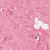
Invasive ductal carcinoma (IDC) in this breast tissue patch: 0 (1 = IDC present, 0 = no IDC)